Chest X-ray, PA view. Patient: 70 years old, sex M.
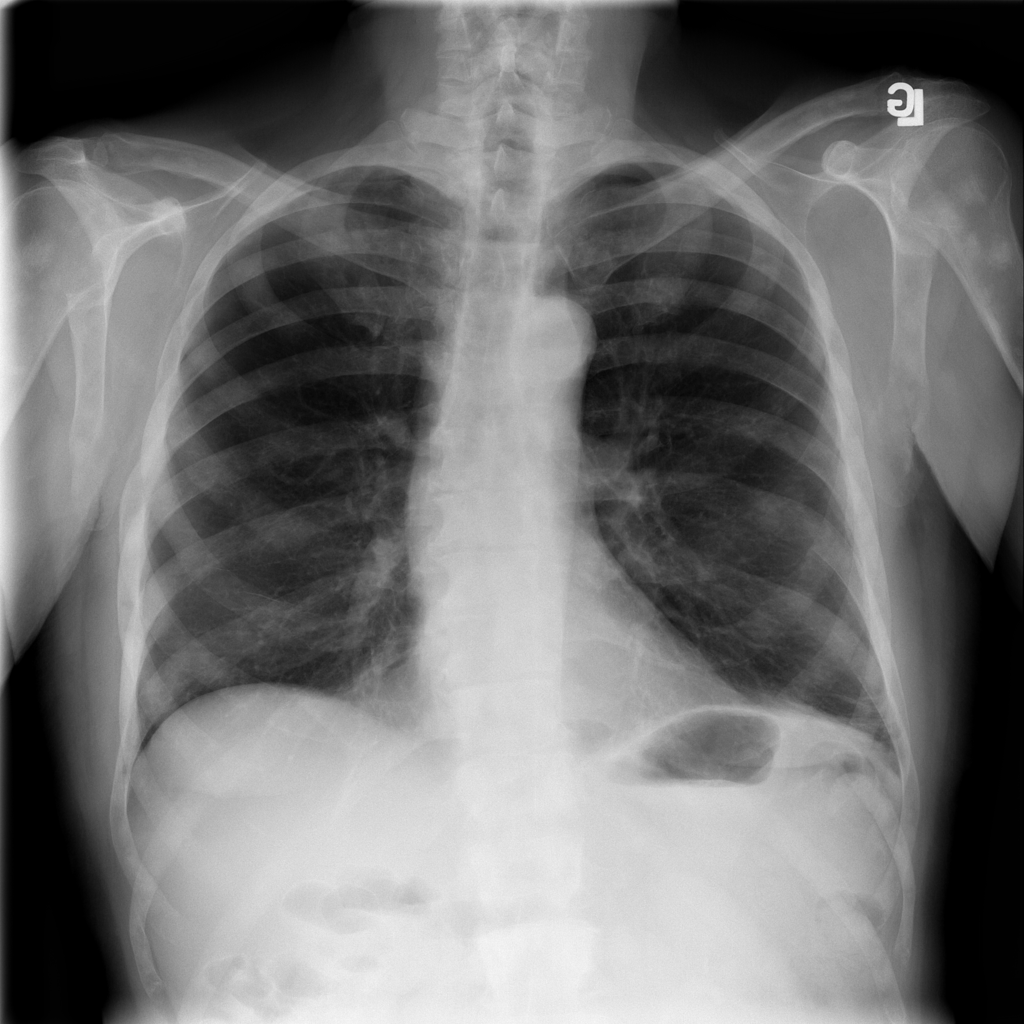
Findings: No Finding